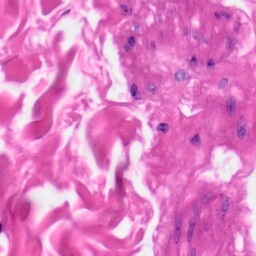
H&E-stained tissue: Skin